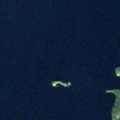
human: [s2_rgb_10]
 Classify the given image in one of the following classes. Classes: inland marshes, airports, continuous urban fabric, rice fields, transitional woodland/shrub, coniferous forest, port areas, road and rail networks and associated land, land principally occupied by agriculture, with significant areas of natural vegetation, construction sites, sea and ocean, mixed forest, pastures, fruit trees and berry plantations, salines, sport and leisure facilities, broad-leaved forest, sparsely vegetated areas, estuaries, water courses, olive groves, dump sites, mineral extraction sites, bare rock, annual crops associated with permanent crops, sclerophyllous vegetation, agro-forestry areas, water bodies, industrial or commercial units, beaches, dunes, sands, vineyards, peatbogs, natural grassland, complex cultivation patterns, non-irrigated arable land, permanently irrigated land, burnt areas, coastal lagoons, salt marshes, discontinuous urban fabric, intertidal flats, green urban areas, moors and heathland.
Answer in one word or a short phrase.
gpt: water bodies